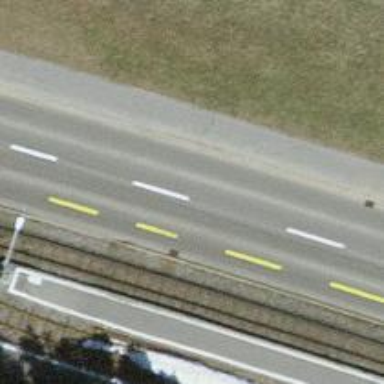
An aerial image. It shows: Secondary road with asphalt surface. It has designated cycle lane on the left side.